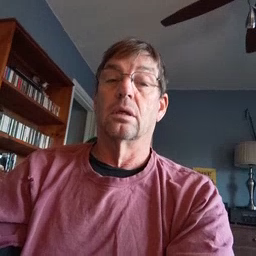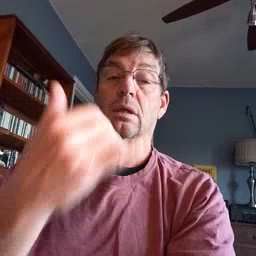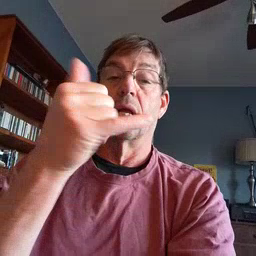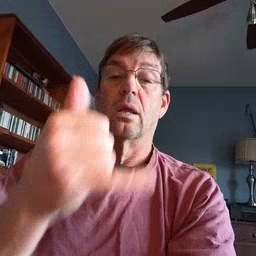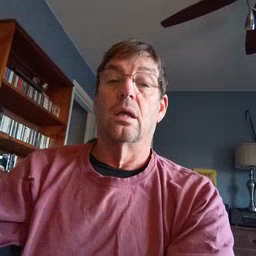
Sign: yellow